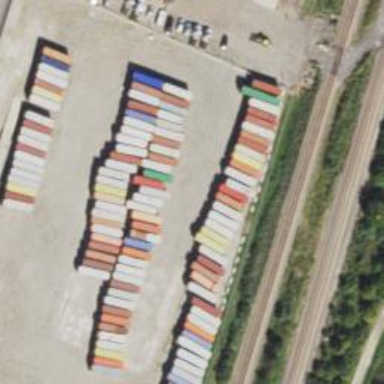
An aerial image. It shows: Abandoned railway yard.